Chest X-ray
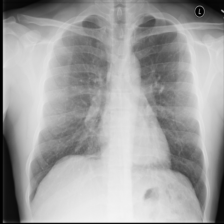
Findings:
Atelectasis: negative
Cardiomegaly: negative
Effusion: negative
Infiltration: negative
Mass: negative
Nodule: negative
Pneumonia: negative
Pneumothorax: negative
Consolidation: negative
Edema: negative
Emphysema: negative
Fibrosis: negative
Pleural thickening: negative
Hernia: negative